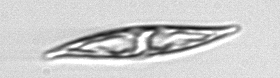
Label: Pleurosigma